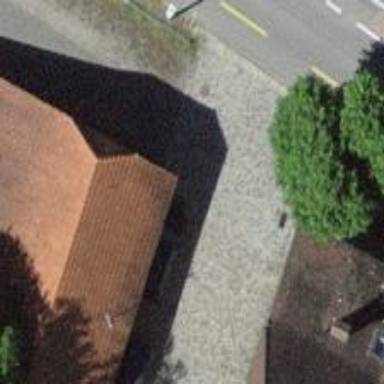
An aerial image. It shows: Garage building.